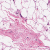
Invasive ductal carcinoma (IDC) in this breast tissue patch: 0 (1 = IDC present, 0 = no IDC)